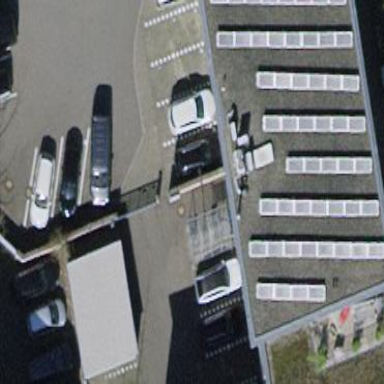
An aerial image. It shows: Commercial building.